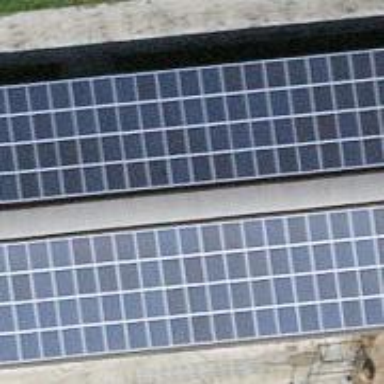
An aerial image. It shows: Solar power generator using photovoltaic method with solar photovoltaic panel types.